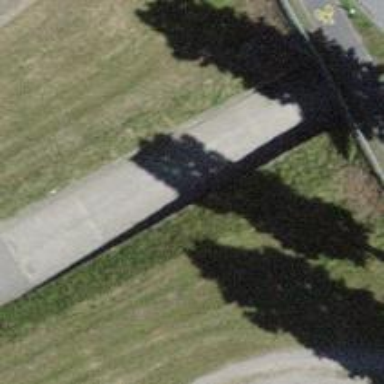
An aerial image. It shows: Unclassified road passing through tunnel.